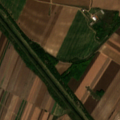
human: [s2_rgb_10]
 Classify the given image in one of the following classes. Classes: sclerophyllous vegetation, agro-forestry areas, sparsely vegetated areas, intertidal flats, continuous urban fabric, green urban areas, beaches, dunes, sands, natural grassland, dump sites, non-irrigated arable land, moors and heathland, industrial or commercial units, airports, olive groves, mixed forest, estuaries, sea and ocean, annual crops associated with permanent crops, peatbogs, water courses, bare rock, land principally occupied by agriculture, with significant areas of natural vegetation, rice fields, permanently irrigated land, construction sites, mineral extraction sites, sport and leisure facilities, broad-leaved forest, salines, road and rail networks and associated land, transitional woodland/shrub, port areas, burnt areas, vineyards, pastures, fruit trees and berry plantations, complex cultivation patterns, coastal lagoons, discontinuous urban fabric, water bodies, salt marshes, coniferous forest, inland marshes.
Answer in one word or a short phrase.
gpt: non-irrigated arable land, water courses